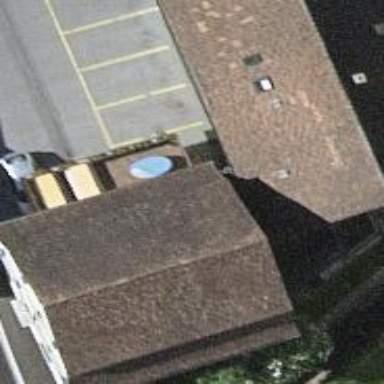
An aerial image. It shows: Restaurant.